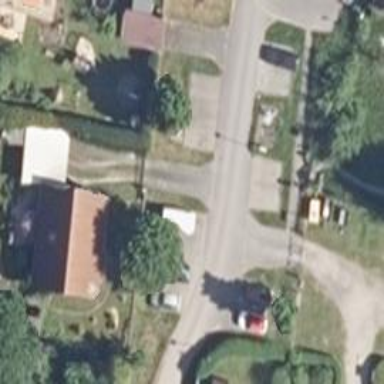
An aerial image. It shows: Residential road.